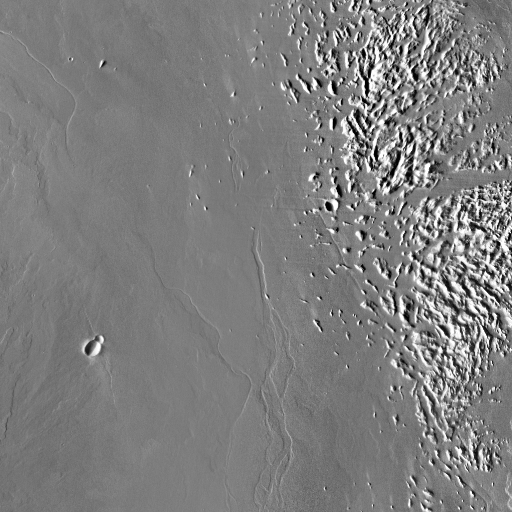
Crater classes present: Background, Other